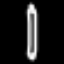
Label: pencil